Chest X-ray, PA view. Patient: 26 years old, sex M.
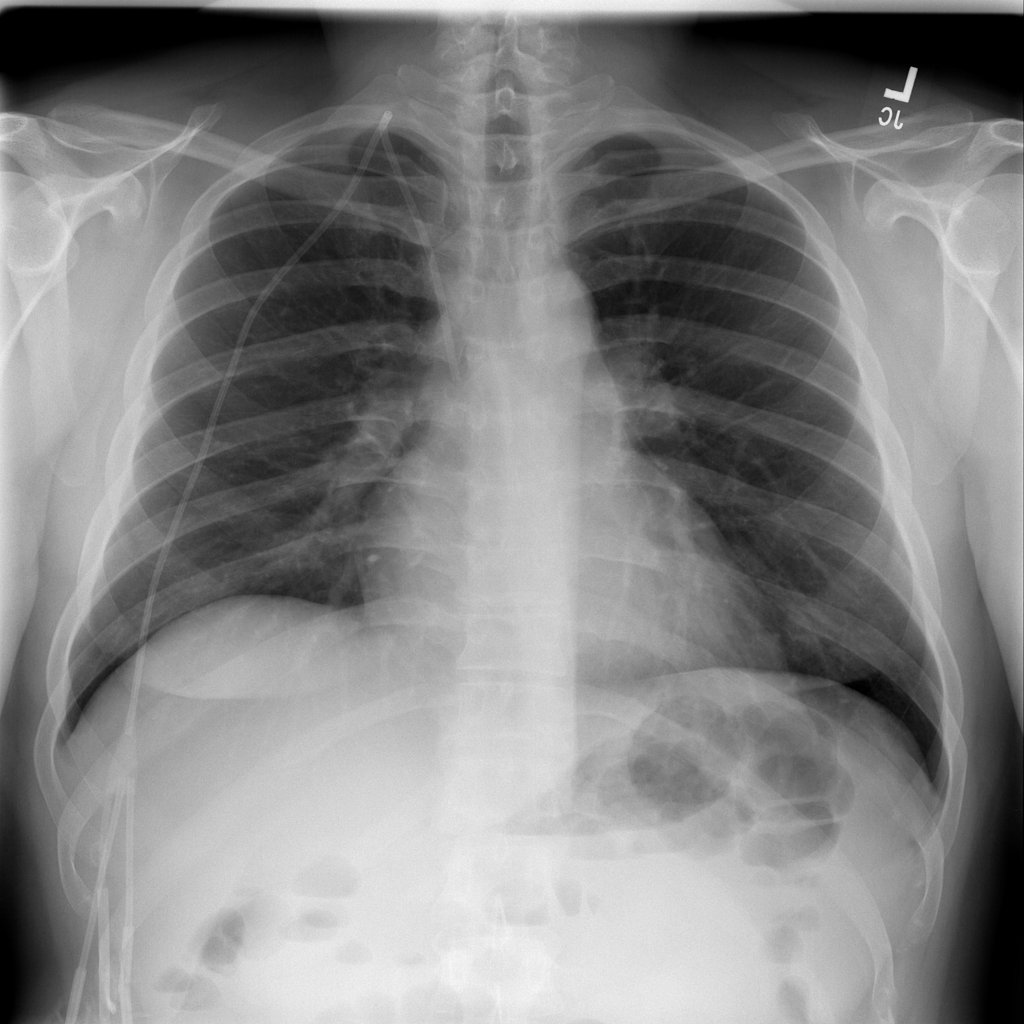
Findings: No Finding